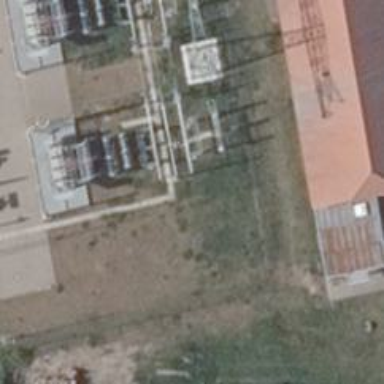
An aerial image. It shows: Busbar power line with 3 cables.